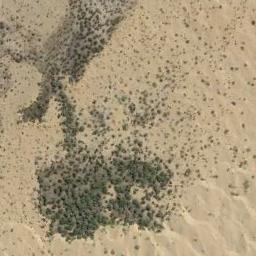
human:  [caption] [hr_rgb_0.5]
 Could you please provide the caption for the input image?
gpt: Some connected chaparrals of different sizes grow in the desert and some small sand dunes beside .

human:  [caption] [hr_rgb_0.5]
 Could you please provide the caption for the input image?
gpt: A dense mass of chaparral is distributed over a sparse mass of chaparral on the sand .

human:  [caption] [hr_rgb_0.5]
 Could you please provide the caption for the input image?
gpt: There are clusters of lush trees in the desert .

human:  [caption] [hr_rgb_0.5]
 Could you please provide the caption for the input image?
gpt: The chaparral is consist of dense green bushes on the desert .

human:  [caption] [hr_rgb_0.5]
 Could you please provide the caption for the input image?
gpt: The chaparral is thicker on the left than on the right .